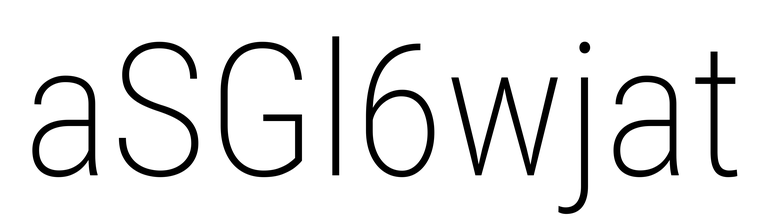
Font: Roboto_Condensed_ExtraLight